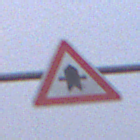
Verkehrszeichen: Vorfahrt
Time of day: SunriseSunset
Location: Outdoor (Beach)
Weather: Overcast
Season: NotSpecified
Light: Natural